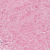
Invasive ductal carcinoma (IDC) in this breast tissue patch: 0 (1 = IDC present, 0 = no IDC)